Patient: sex M, age 59
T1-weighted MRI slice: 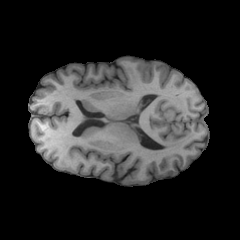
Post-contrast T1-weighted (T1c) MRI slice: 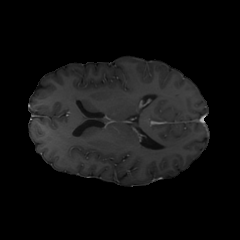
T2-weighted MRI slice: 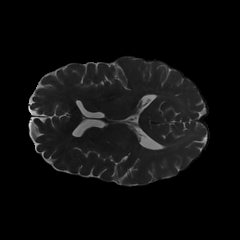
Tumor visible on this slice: no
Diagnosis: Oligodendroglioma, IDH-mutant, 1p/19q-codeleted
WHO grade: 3